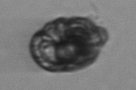
Label: Proterythropsis